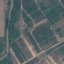
Land use / land cover: PermanentCrop